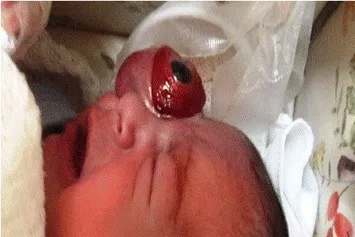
Severe right eye extrusion on admission.
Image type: medical_photograph (other_medical_photograph)